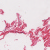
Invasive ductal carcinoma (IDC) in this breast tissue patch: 0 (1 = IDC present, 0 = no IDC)